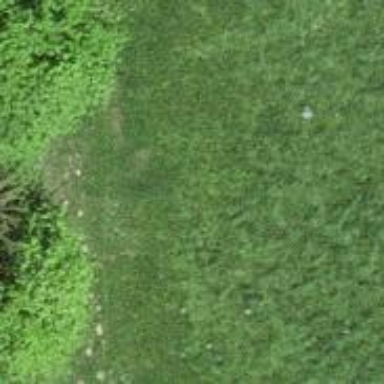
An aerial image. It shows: Grass path.